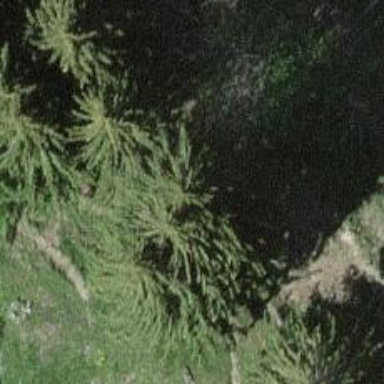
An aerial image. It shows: Evergreen needle-leaved tree.